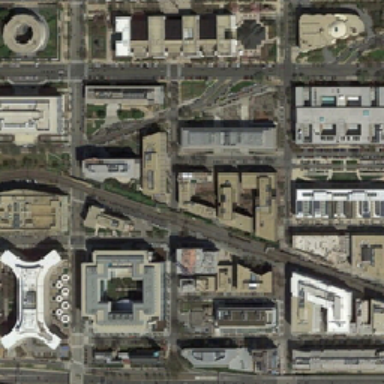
Many roads pass through the business district .